Question: I am working on menu bar using SWReveaViewController, I did it, Now I change the uitableview'tableHeaderView(not section header view) , But the result not my expect, Why it had a seperator space on the top my tableview, I think it section header? But I don't know how to change it, Please help....

My code:
'''
let headerView = UIView(frame:CGRect(x:0,y:0,width:self.view.frame.width,height:40))
headerView.backgroundColor = UIColor(red: 47/225, green: 97/225, blue: 76/225, alpha: 1)
self.tableView.tableHeaderView = headerView
'''
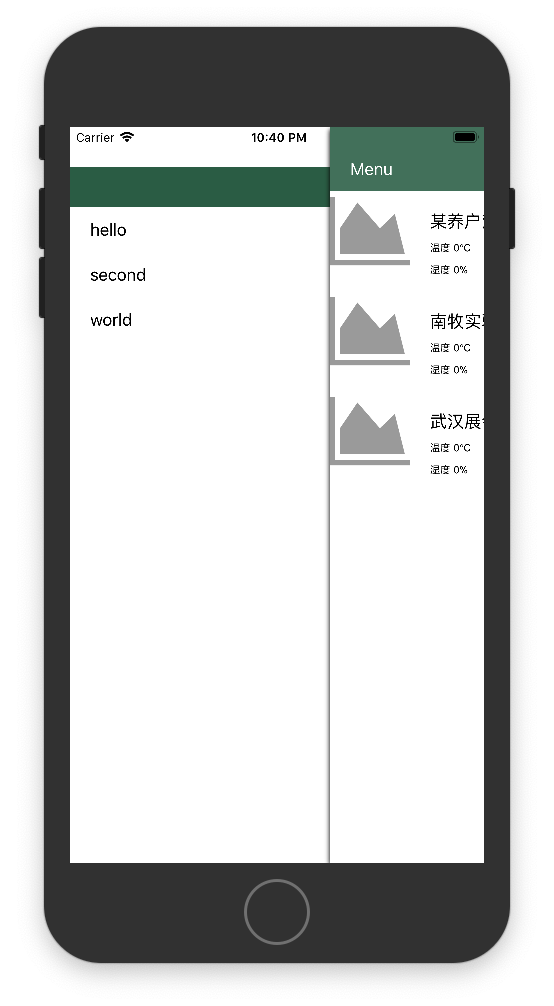
Answer: The top space above the header is safe area insets. You should change your table view top anchor to its superview.
In storyboard you need to change the top constraint of the tableview.
In storyboard select the tableview and select size inspector.
<URL>
Select the top constraint by double clicking. And change the second item from 'Safe Area' to 'Superview' then change the constant value to 0.
<URL>
And use
'''
if #available(iOS 11.0, *) {
self.tableView.contentInsetAdjustmentBehavior = .never
} else {
automaticallyAdjustsScrollViewInsets = false
}
'''